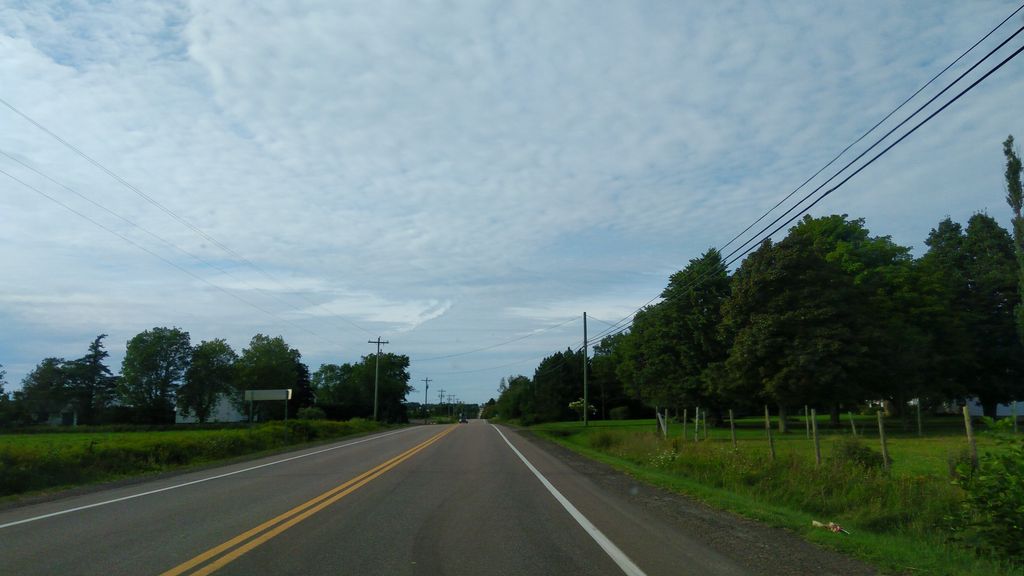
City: charlottetown